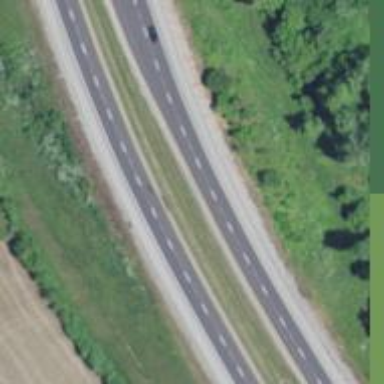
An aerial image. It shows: This image shows trunk highway that functions as expressway.